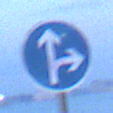
Verkehrszeichen: VorgeschriebeneFahrtrichtungGeradeausOderRechts
Umgebung: Outdoor, Urban
Tageszeit: Dawn
Wetter: PartlyCloudy
Licht: Natural
Jahreszeit: NotSpecified
Kontrast: LowContrast